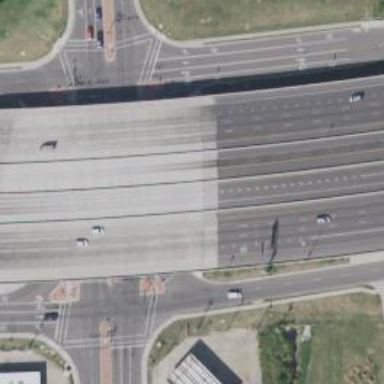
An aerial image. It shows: Secondary link road.